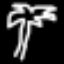
Label: palm tree